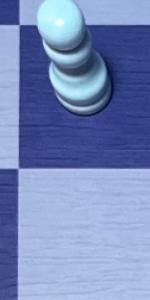
Label: Empty